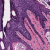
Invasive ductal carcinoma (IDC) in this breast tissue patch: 0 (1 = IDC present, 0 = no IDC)